Chest X-ray. View position: AP
Patient age: 29
Patient sex: M
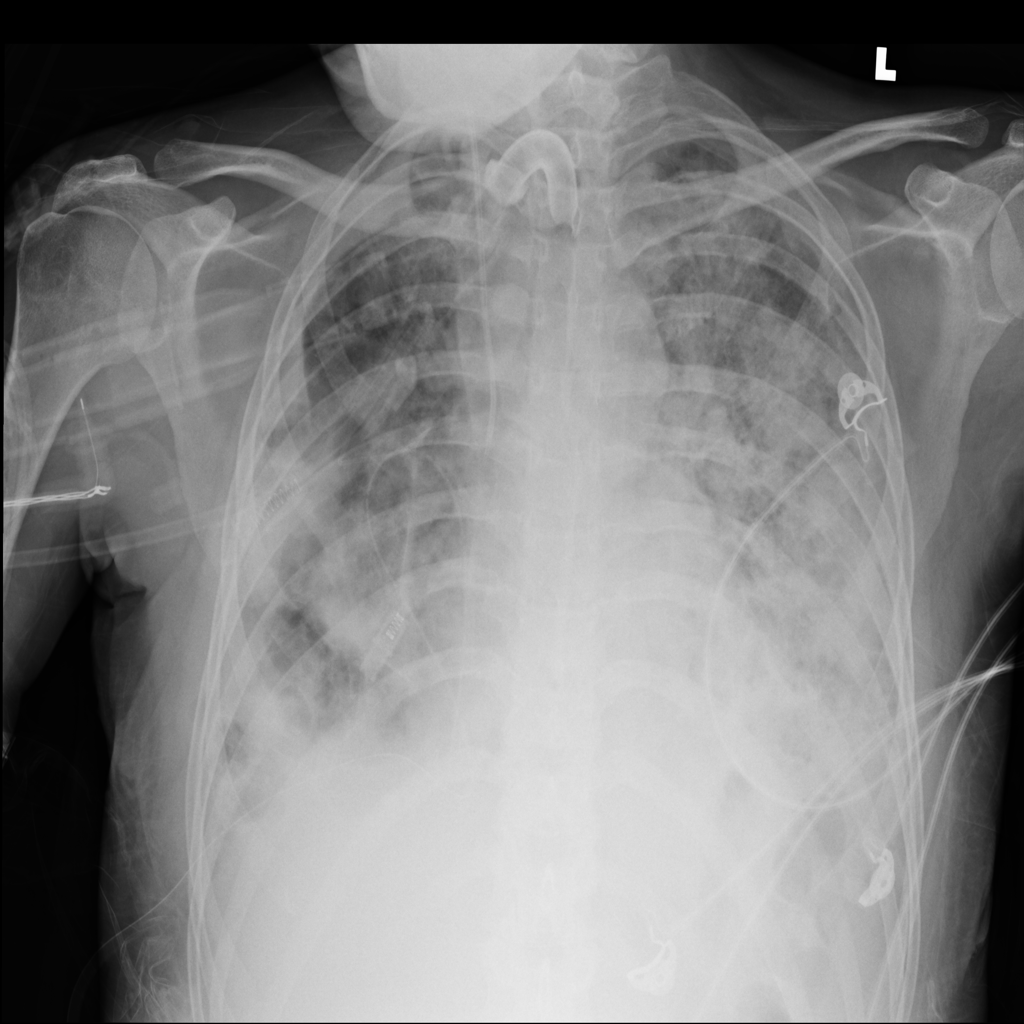
Finding: Pneumothorax